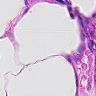
Metastatic tissue present: no